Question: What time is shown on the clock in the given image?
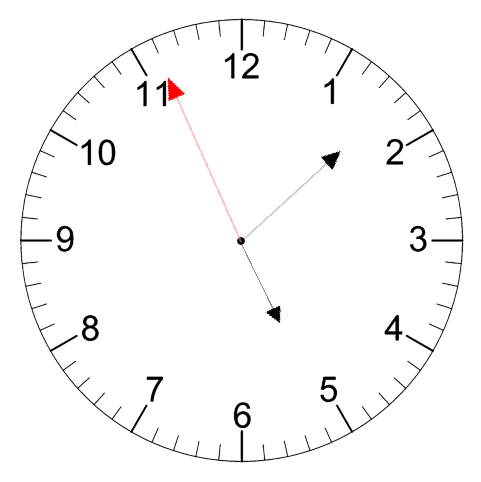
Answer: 05:07:56